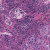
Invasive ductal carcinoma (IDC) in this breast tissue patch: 0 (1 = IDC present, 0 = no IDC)